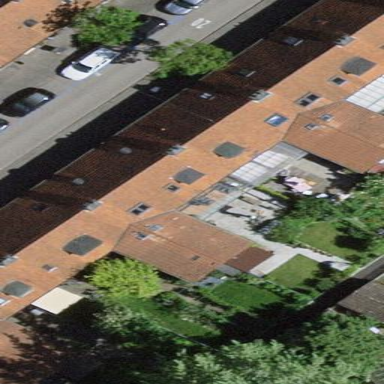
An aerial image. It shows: Terrace building.